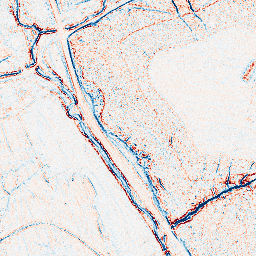
Category: edge_preserving
Decomposition family: bilateral
Decomposition parameters: d: 5
sigma_color: 75
sigma_space: 25
Upsampling method: quartic
Upsampling parameters: scale: 2
Upsampling scale: 2